Current action and preconditions to check: trajectory_clear

Your task: For each precondition in the list above, predict whether it will hold at this action.

Consider the current scene as observed from the mobile robot's camera, and analyze the predicted future states of all dynamic agents (e.g., people, animals, vehicles, or any moving entities) within the NEXT SECOND.

IMPORTANT: Only answer "very likely" if you are absolutely certain—based on strong, clear evidence—that a dynamic agent will violate the precondition in the predicted future state. Do NOT answer "very likely" for unlikely, ambiguous, or low-probability risks.

Ask yourself for each precondition: Is there a high probability, with clear and convincing evidence, that the predicted future states of any dynamic agent will interfere with the predicted future state of the currently executing action within the NEXT SECOND, causing that precondition to fail?

Assess the risk level based on these predictions. Use "likely" or "very likely" if motions create a clear risk of interference.

Use "neutral" or "improbable" if agents are nearby but their predicted paths are clearly diverging or non-conflicting.

Failure Risk Categories: "very improbable", "improbable", "neutral", "likely", "very likely"

Answer Format: Output ONLY the probability_of_failure value from these categories: "very improbable", "improbable", "neutral", "likely", "very likely"

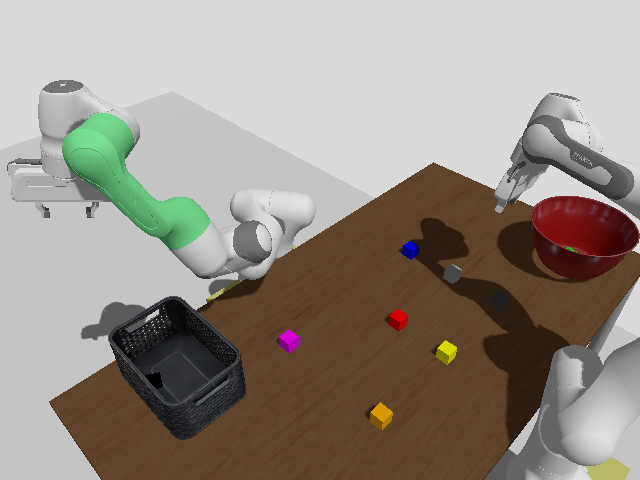

Answer: very improbable